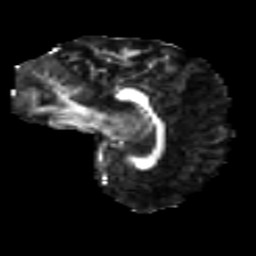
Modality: FA
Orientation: sagittal
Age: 16
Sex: female
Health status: ill
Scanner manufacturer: ge
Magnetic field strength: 3 T
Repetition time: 6.752 s
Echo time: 0.079 s